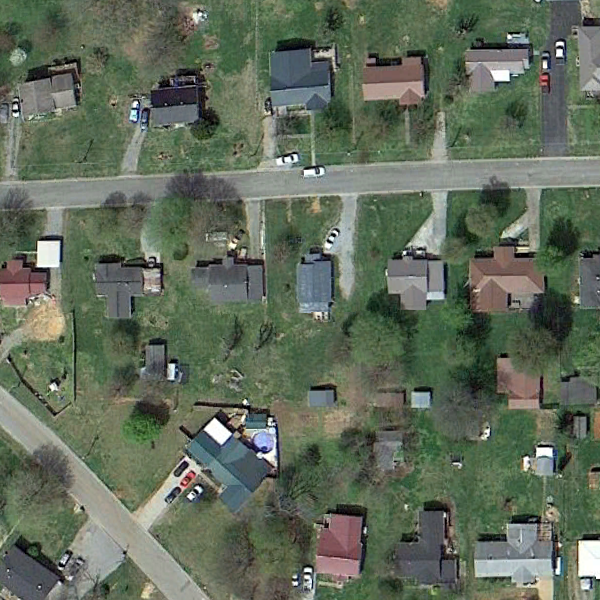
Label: MediumResidential